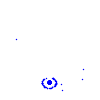
Particle: electron